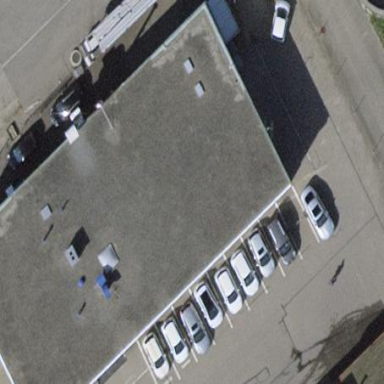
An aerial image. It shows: Building housing car repair shop.